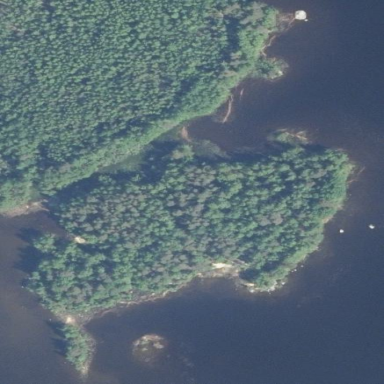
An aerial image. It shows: Island covered in forest.